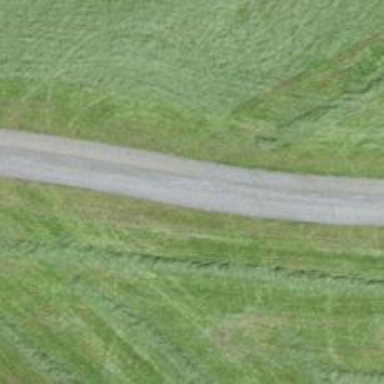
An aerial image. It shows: Unclassified road.